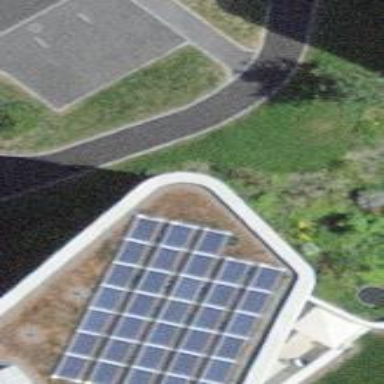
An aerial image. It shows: Solar power generator.